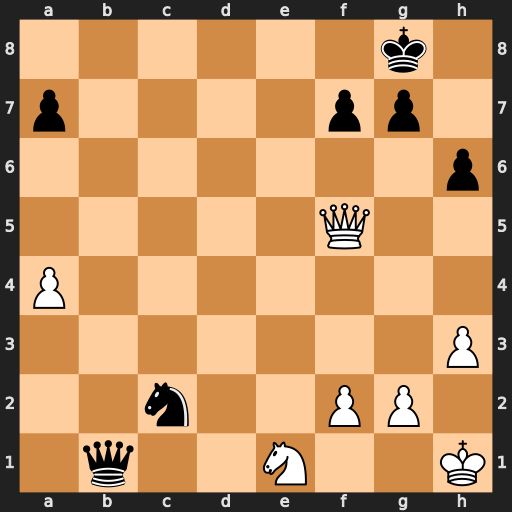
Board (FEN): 6k1/p4pp1/7p/5Q2/P7/7P/2n2PP1/1q2N2K
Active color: w
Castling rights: -
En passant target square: -
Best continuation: Qc8+ Kh7 Qxc2+ Qxc2 Nxc2